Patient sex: M
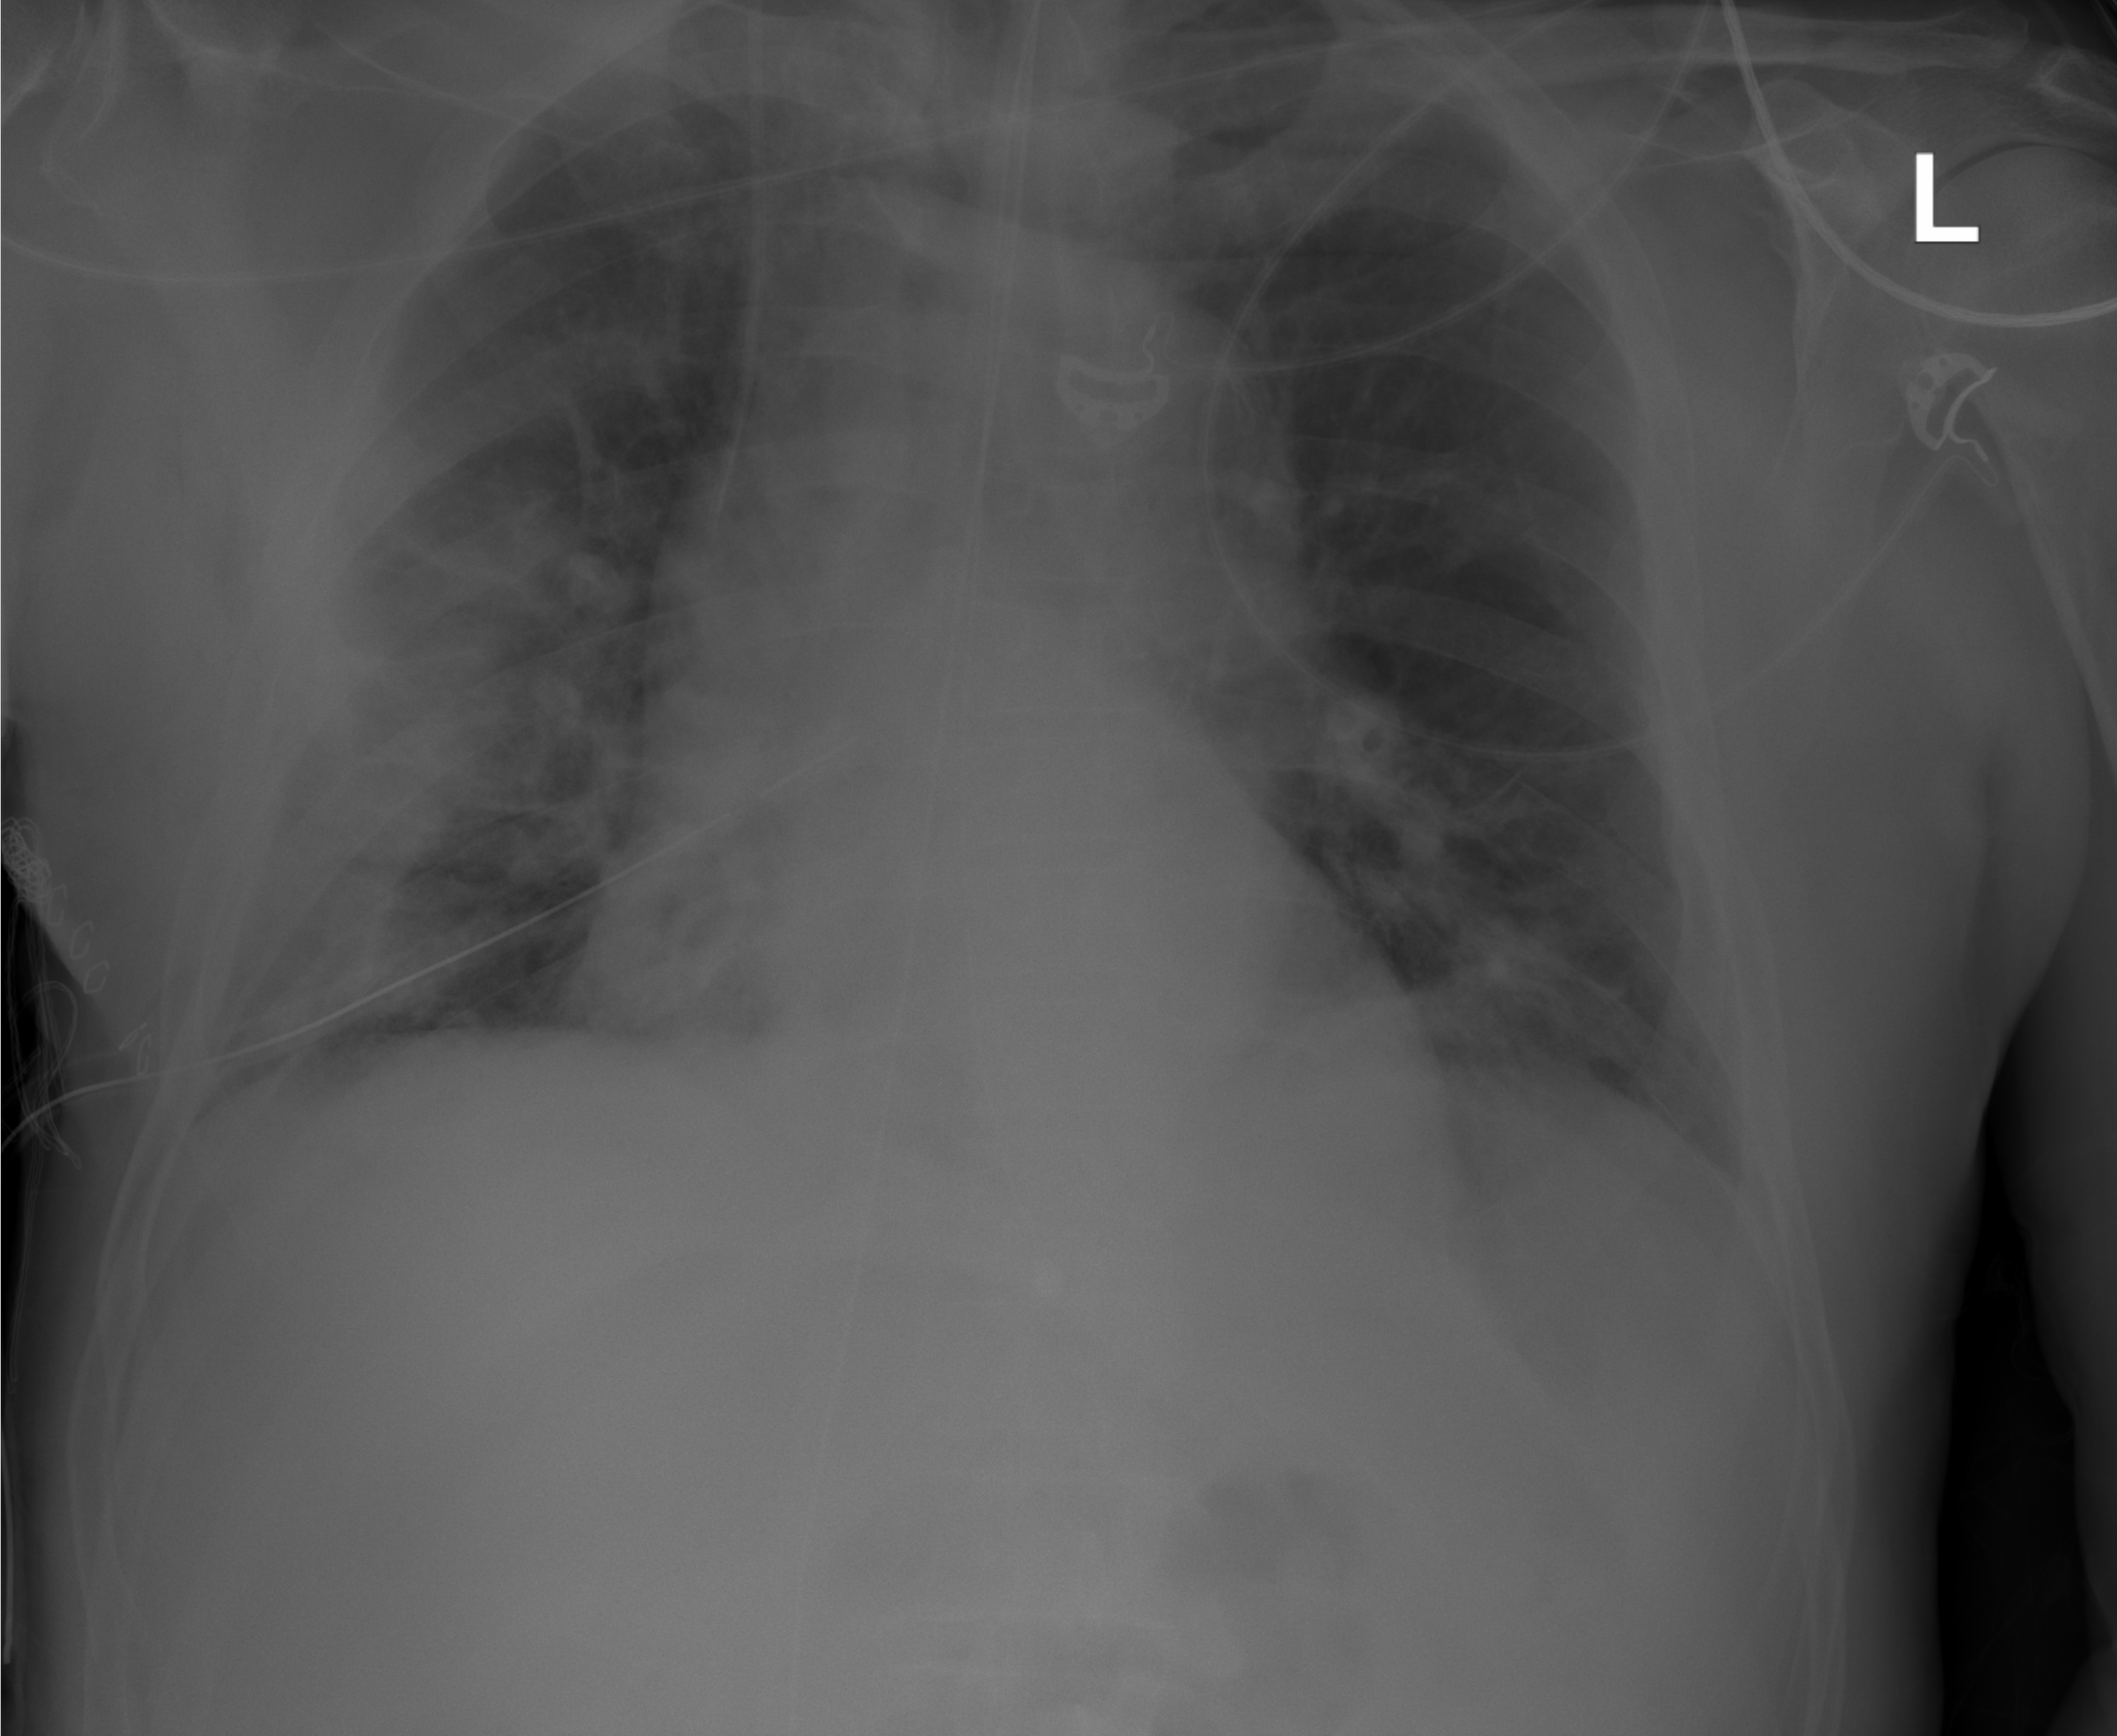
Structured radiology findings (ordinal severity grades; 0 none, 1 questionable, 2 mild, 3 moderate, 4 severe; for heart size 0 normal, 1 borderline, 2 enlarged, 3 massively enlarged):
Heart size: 0
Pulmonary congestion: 0
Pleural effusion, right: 2
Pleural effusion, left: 0
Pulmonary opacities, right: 2
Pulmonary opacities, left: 2
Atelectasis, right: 2
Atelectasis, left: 2